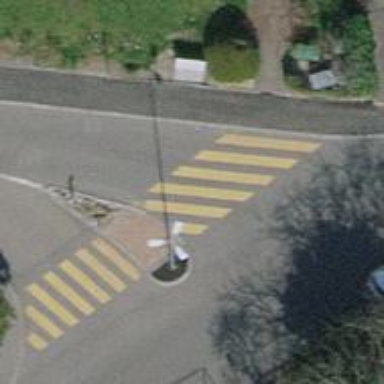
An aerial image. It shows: Kerb barrier.